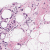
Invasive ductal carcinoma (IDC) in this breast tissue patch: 0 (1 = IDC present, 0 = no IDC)